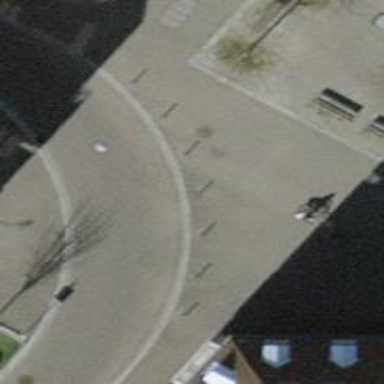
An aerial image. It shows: Bollard barrier.